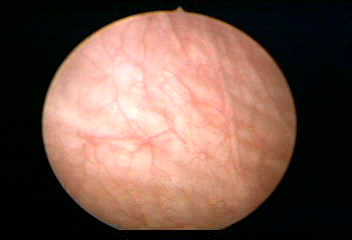
Modality: WLC
Class: Normal mucosa
Bladder cancer association: No